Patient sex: M
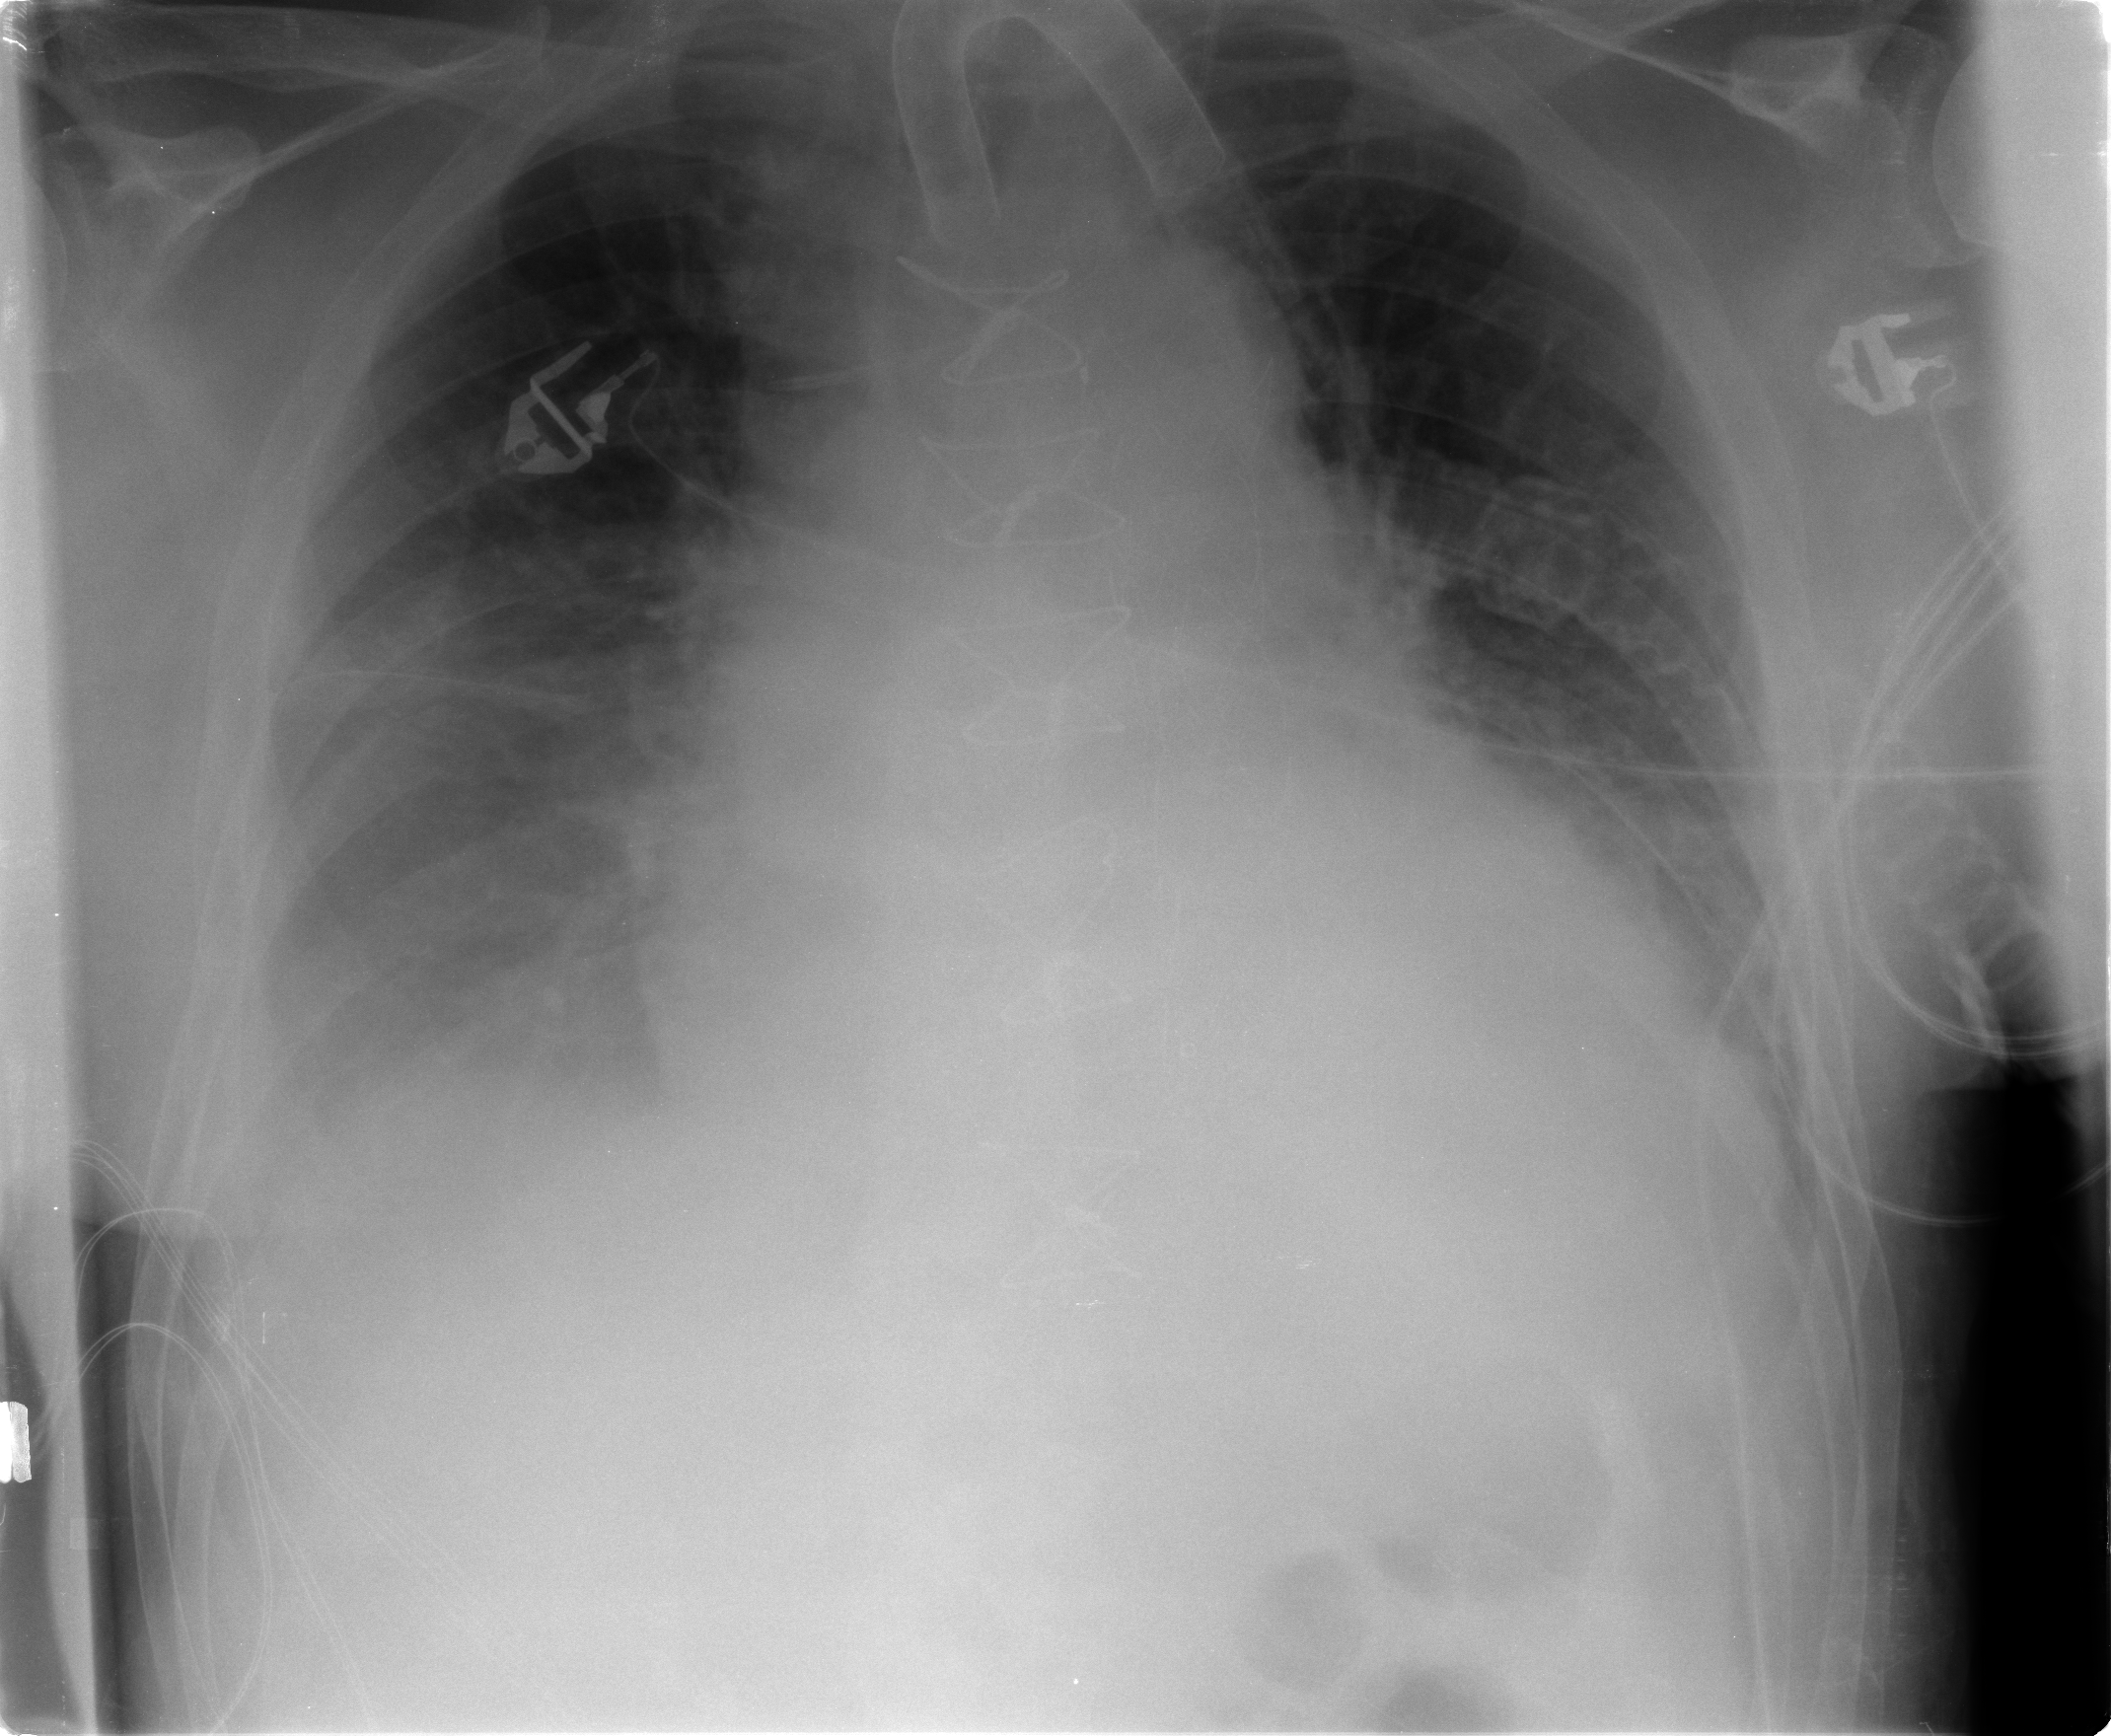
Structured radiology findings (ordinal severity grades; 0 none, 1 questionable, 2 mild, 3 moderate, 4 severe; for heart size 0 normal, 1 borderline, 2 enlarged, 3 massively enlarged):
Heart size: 2
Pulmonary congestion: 2
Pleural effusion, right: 2
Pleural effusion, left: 1
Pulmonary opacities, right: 1
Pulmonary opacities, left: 1
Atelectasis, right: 2
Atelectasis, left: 2